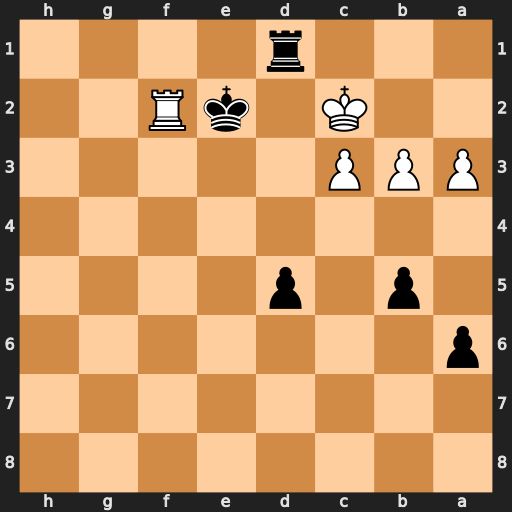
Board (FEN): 8/8/p7/1p1p4/8/PPP5/2K1kR2/3r4
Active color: b
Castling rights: -
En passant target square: -
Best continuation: Kxf2 Kxd1 Ke3 Kc2 Ke2